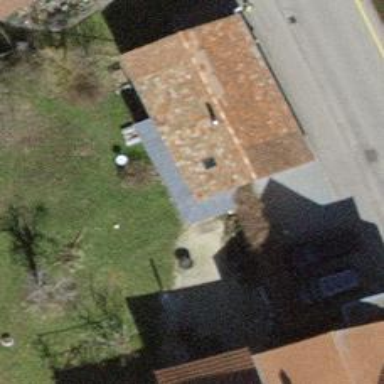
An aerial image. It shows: Detached building.